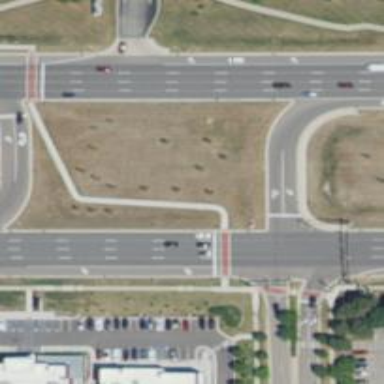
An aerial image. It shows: Footway that serves as traffic island.